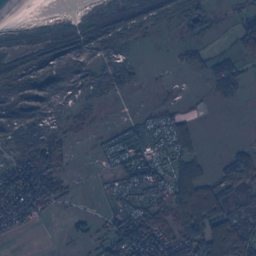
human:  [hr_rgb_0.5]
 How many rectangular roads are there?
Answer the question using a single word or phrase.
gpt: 0

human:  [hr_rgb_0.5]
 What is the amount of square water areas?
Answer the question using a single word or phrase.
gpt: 23

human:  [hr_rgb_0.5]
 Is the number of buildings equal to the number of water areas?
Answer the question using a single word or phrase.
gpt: no

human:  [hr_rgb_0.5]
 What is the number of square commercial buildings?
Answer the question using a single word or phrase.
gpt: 0

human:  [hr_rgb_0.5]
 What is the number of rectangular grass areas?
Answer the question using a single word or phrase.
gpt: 8

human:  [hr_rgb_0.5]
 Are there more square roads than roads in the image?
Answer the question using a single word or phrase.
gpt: no

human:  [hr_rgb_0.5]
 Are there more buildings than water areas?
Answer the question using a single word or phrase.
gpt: yes

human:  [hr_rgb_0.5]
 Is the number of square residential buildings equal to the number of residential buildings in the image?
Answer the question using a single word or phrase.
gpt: no

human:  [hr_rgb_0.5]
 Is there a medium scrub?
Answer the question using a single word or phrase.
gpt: yes

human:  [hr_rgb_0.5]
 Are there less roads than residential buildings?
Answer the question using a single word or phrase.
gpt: yes

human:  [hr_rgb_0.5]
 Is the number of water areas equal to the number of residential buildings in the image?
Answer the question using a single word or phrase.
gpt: no

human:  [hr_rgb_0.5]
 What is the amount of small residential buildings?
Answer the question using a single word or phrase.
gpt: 1108

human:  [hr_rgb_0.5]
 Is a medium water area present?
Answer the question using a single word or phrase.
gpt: yes

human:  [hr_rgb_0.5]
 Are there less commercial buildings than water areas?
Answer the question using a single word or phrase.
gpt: yes

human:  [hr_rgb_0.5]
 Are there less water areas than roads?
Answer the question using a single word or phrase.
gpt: yes

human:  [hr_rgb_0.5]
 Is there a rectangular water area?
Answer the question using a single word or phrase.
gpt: yes

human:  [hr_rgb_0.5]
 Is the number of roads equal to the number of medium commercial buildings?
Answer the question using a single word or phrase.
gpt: no

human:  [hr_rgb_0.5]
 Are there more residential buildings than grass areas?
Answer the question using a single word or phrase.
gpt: yes

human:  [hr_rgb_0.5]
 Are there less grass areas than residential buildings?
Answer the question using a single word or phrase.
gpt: yes

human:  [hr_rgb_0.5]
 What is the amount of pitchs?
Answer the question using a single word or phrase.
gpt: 4

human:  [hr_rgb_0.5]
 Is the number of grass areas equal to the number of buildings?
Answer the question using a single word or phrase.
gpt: no

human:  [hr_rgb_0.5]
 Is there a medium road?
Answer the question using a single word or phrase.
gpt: no

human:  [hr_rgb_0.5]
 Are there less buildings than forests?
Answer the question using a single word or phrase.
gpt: no

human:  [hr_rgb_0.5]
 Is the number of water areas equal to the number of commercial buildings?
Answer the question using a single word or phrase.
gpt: no

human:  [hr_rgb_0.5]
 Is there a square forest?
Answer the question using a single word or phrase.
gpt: yes

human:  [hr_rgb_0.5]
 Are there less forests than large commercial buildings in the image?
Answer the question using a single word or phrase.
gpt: no

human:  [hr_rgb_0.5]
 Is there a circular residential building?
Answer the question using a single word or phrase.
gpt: no

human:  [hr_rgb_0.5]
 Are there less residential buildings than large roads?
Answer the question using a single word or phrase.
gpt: no

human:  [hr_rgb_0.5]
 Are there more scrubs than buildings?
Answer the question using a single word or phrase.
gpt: no

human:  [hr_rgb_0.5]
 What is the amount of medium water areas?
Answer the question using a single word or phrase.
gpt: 4

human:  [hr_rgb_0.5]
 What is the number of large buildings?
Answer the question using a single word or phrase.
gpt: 0

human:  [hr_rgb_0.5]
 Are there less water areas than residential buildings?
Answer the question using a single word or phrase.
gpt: yes

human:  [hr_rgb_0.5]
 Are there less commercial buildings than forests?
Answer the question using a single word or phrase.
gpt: yes

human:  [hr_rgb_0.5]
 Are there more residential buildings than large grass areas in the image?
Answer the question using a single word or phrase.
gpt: yes

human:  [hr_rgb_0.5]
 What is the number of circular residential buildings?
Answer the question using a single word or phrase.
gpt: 0

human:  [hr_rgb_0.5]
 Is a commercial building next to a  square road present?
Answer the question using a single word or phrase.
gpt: no